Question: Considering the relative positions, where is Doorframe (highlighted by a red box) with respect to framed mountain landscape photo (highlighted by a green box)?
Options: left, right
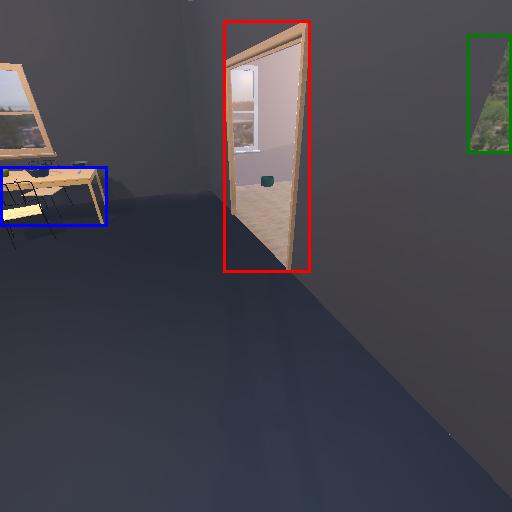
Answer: left